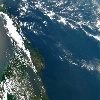
Label: water